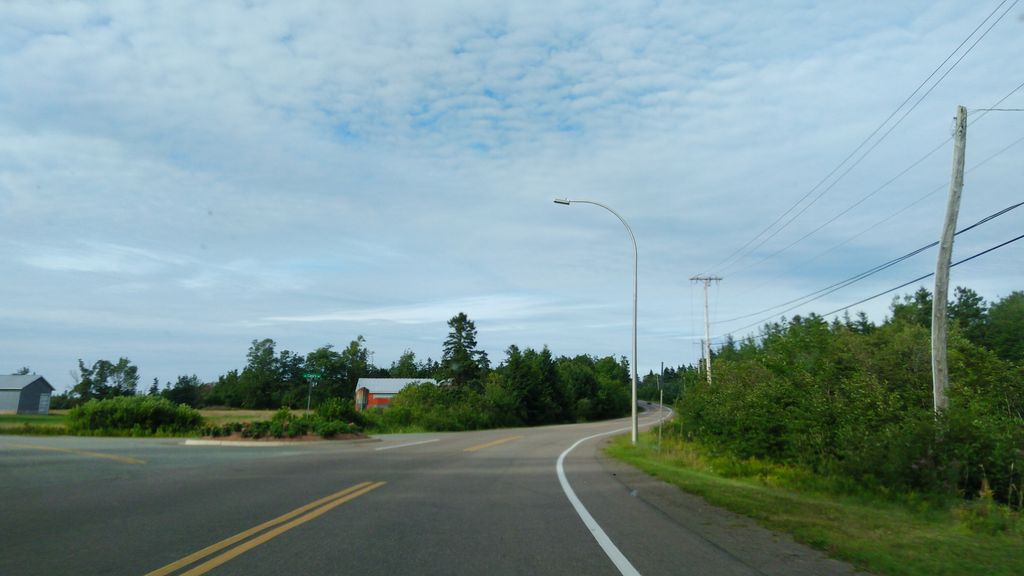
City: charlottetown